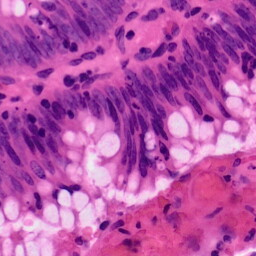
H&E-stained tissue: Colon